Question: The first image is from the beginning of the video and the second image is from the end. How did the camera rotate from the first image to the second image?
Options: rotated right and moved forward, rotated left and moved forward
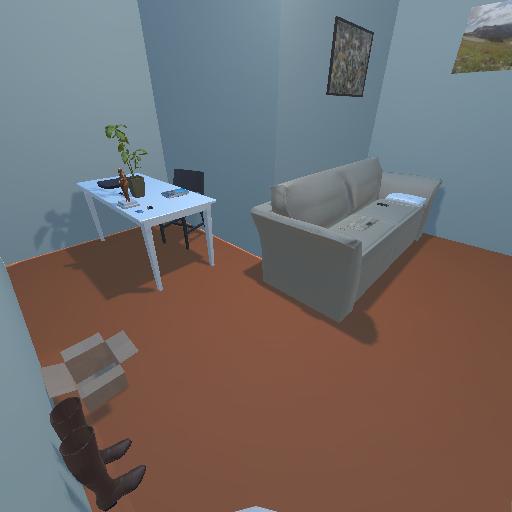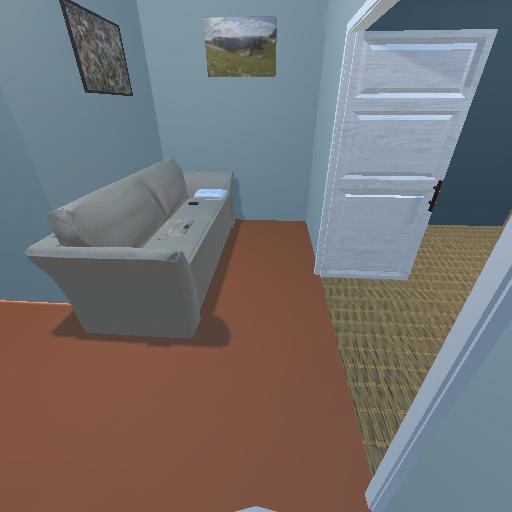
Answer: rotated right and moved forward